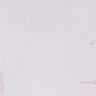
Metastatic tissue present: no